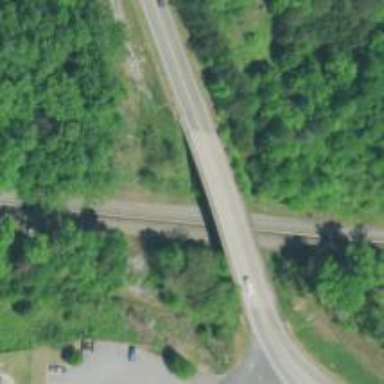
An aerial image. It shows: Tertiary road passing over bridge.